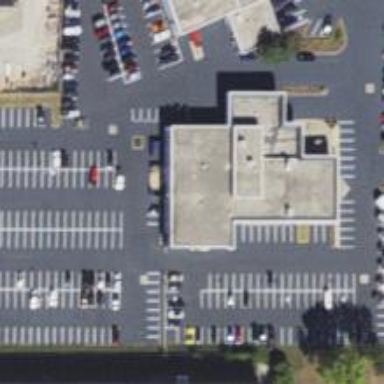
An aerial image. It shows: Retail building with car shop.